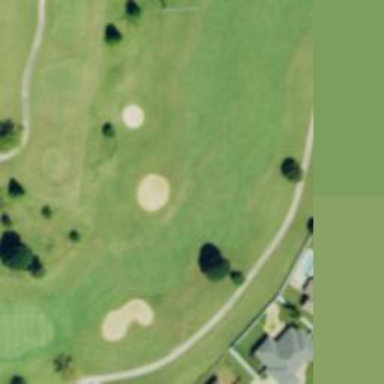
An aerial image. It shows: Golf hole.